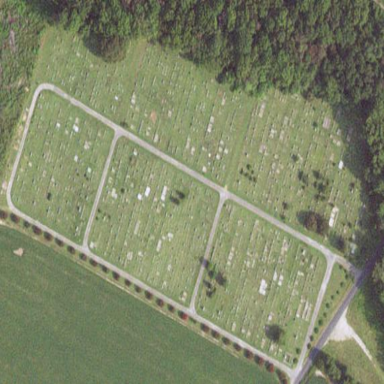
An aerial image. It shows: Grave yard.